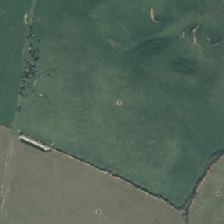
Land cover: shortrotation_cropland